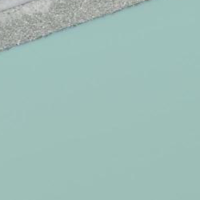
EUNIS habitat code: 14
Species observed at this site:
Motacilla alba